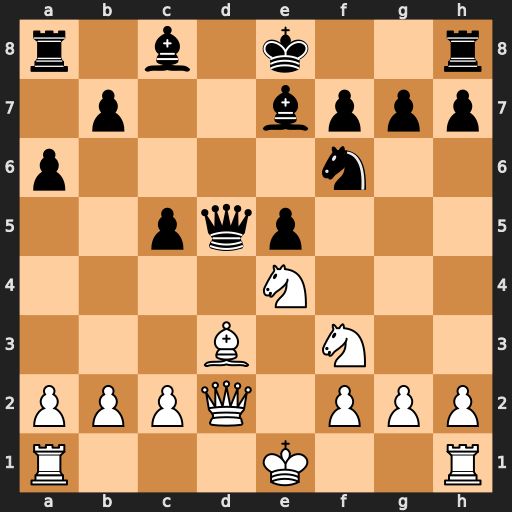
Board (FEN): r1b1k2r/1p2bppp/p4n2/2pqp3/4N3/3B1N2/PPPQ1PPP/R3K2R
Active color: w
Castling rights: KQkq
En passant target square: -
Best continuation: Nxf6+ Bxf6 Bb5+ axb5 Qxd5